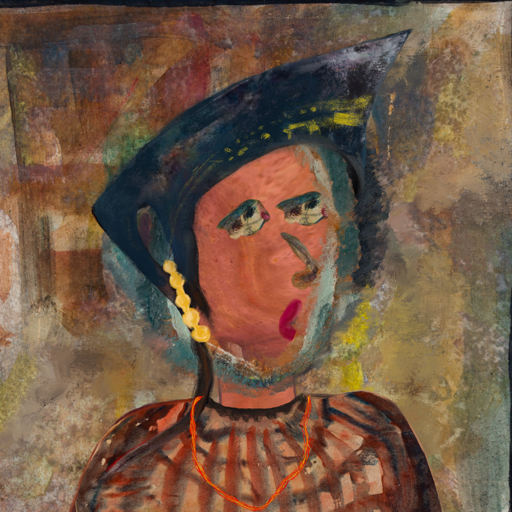
Background: Mosgoul, Head And Neck Side: Mother_And_Son_Mother, Face Side: Pipe, Bust: Orphan, Hair Side: Boggyland, Head Accessory: Irani, Second Necklace: Gypsy_Mother_2, Necklace: Blank, Baby: Blank